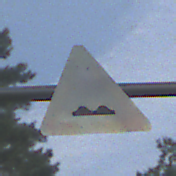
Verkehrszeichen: UnebeneFahrbahn
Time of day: SunriseSunset
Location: Outdoor (Nature)
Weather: PartlyCloudy
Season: NotSpecified
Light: Natural